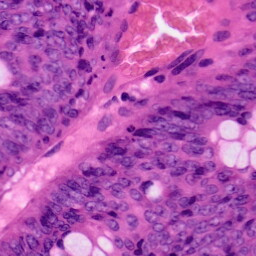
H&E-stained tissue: Colon